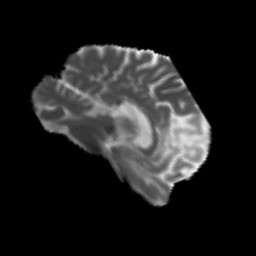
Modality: MD
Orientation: sagittal
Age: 58
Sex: male
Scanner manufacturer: siemens
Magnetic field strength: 3 T
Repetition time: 4.5 s
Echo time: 0.103 s